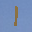
Label: 1